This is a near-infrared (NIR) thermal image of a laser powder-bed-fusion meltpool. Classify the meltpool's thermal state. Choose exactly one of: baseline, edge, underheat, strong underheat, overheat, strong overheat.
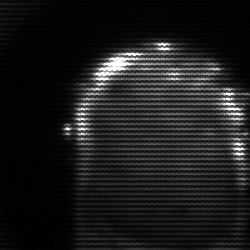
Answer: baseline